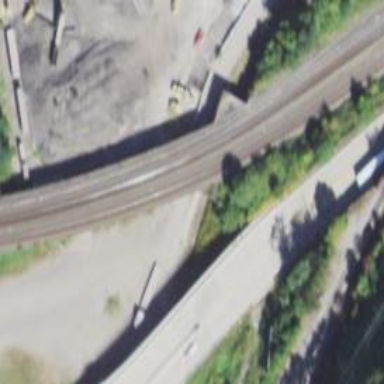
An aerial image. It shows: Railway spur service.